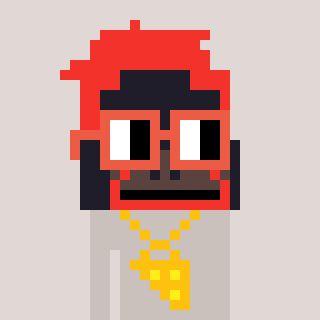
a pixel art character with square orange glasses, a orangutan-shaped head and a foggrey-colored body on a warm background